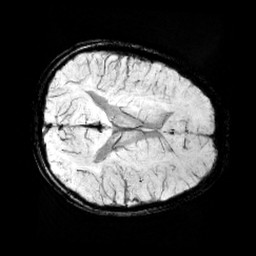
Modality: minIP
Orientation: axial
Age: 13
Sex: male
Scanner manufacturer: siemens
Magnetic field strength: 3 T
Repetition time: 0.027 s
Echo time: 0.02 s